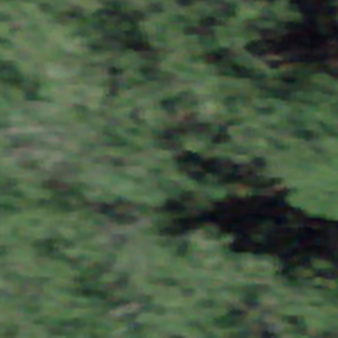
Label: other